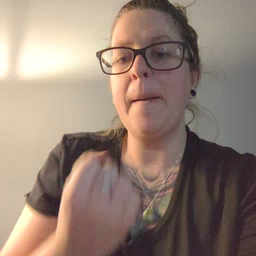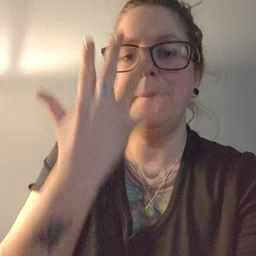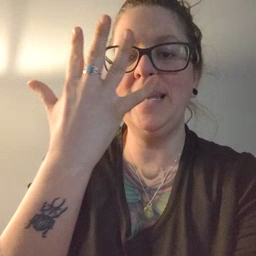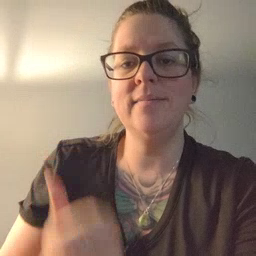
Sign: mitten